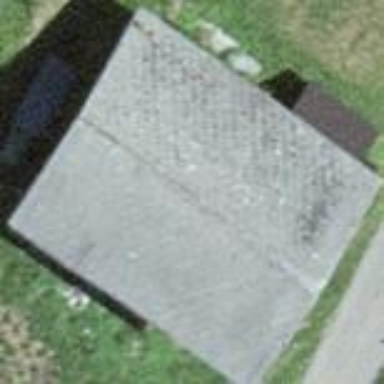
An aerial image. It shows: Barn.